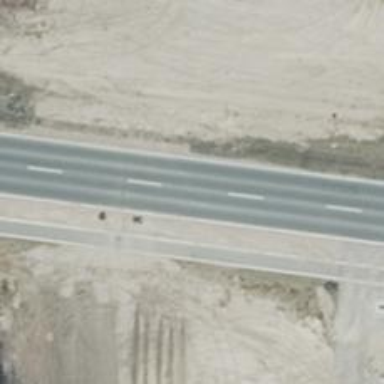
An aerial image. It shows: Secondary road with asphalt surface.